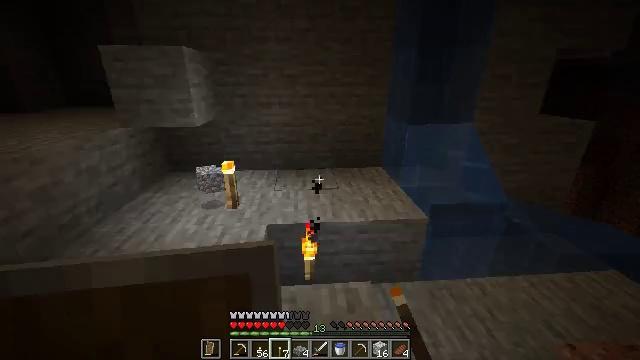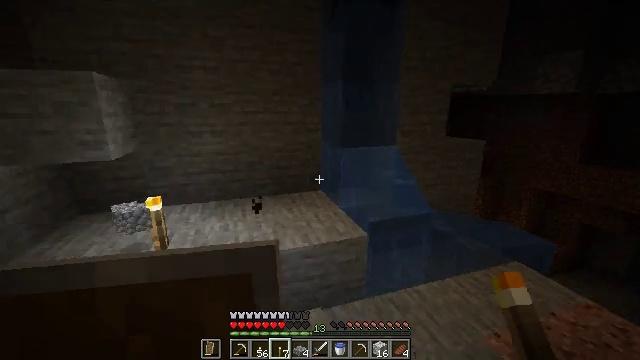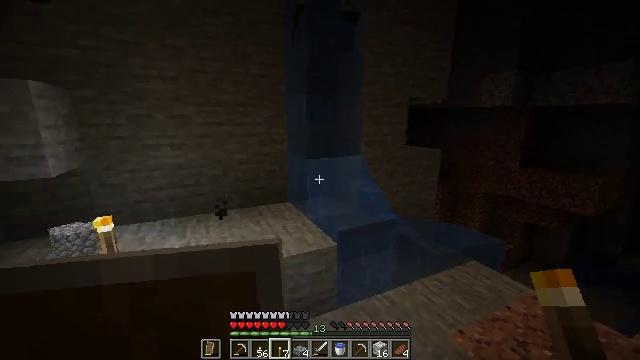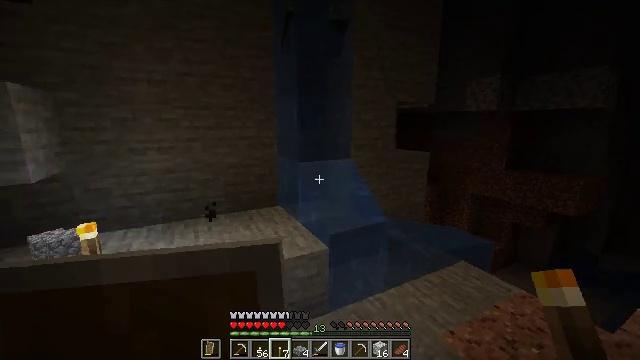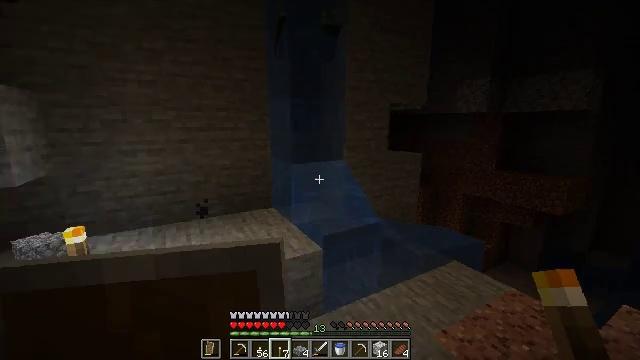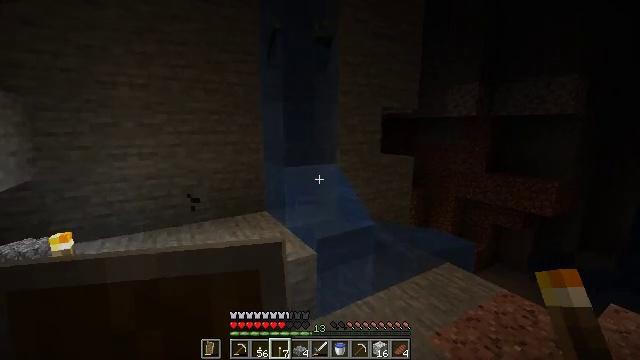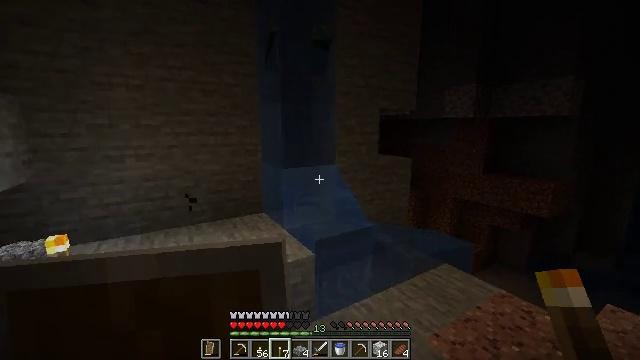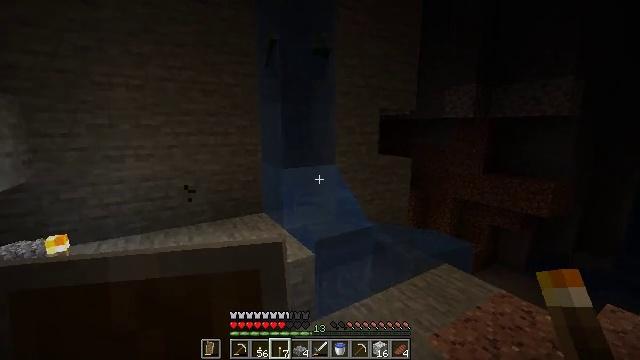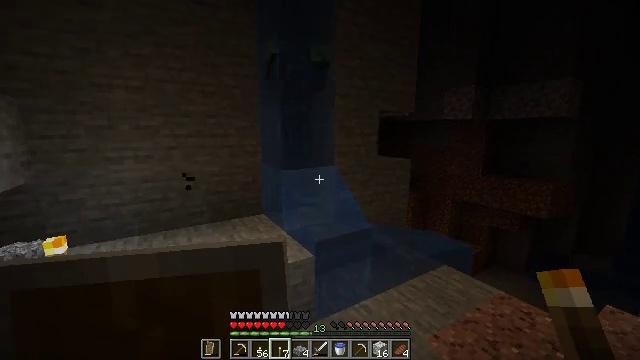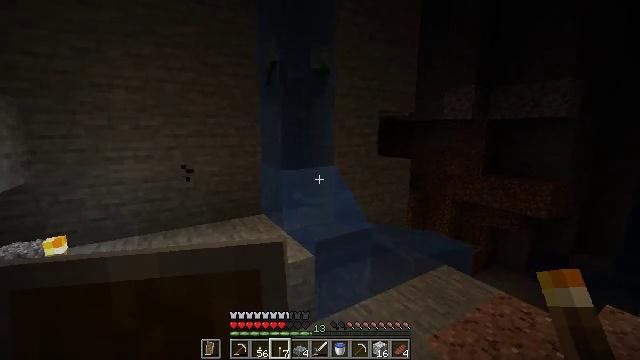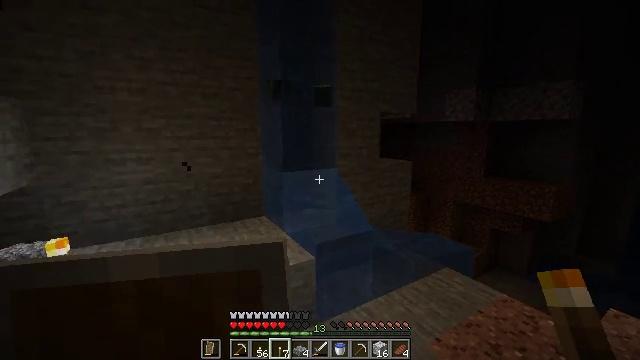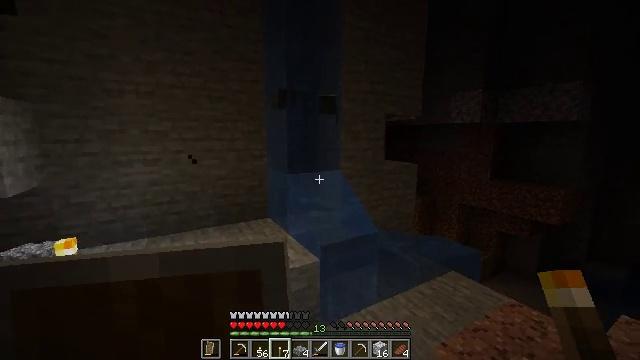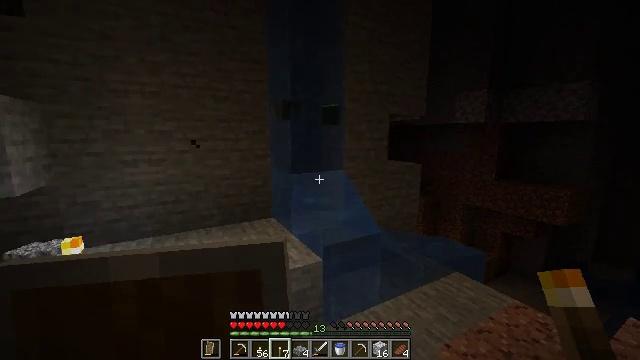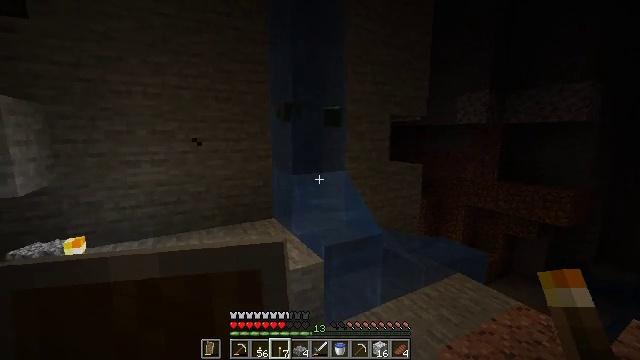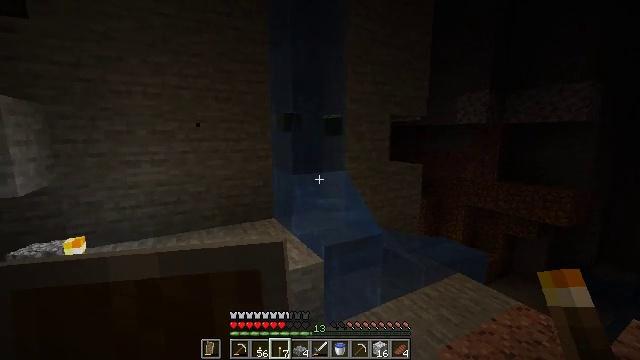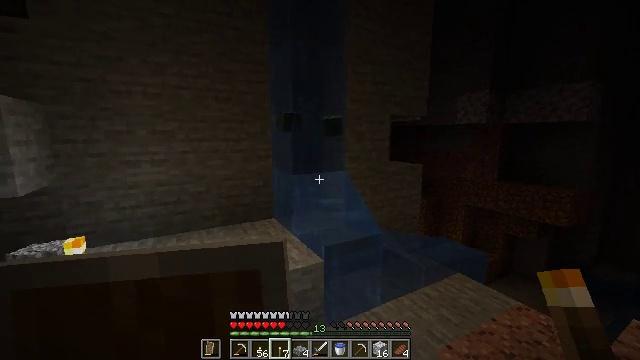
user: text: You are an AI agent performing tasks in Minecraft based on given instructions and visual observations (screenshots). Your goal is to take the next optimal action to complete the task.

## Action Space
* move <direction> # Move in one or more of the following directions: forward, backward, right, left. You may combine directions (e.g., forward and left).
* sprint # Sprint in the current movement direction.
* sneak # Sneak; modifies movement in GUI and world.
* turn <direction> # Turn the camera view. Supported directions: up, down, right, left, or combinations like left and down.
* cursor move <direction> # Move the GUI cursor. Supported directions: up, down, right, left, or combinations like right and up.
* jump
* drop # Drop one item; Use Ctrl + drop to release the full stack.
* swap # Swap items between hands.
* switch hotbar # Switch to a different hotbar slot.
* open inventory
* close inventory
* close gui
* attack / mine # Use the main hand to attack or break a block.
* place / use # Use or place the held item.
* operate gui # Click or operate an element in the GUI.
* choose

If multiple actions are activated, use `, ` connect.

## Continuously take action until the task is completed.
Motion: motion action
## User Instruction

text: Eliminate the undead.
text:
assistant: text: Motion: turn right and up
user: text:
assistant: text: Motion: turn right and up
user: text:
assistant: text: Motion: turn right
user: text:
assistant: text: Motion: turn right
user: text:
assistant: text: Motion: turn right
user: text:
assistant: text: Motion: no_op
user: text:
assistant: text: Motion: no_op
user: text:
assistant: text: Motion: no_op
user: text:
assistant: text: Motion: no_op
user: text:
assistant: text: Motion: no_op
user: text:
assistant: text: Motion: turn left
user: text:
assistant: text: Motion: no_op
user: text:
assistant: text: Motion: no_op
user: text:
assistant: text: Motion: no_op
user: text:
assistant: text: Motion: no_op
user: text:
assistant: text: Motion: no_op
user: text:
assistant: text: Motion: no_op
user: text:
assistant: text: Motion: no_op
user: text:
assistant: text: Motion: no_op
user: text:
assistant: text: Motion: no_op
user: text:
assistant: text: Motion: no_op
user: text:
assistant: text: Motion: no_op
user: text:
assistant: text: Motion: no_op
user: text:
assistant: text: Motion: no_op
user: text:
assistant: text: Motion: no_op
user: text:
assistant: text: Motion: no_op
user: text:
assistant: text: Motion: no_op
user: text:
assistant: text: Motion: no_op
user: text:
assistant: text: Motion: no_op
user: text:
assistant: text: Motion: no_op